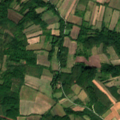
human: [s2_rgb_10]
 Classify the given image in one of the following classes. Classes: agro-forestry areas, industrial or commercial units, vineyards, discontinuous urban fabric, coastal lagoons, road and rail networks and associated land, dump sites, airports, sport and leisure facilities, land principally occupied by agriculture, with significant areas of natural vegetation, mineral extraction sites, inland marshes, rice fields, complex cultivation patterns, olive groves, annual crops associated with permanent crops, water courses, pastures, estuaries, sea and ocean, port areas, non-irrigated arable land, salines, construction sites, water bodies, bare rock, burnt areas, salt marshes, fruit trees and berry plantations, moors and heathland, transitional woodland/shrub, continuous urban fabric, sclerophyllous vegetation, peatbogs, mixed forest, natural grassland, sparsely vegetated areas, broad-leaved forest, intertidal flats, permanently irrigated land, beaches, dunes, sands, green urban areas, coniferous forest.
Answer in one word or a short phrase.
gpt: complex cultivation patterns, land principally occupied by agriculture, with significant areas of natural vegetation, broad-leaved forest